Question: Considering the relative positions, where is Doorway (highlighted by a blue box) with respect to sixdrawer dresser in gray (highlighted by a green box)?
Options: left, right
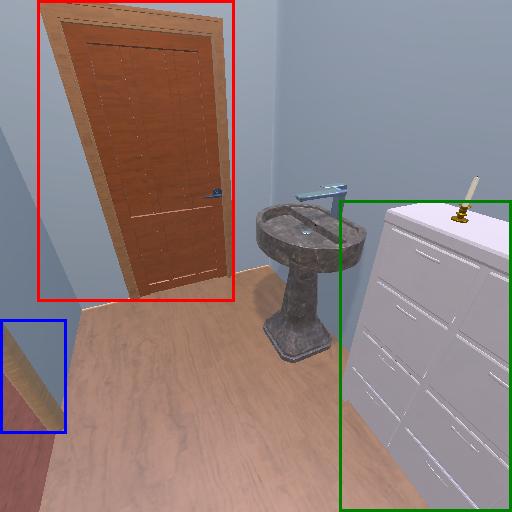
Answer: left